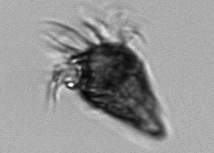
Label: Strombidium_wulffi